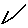
Label: line